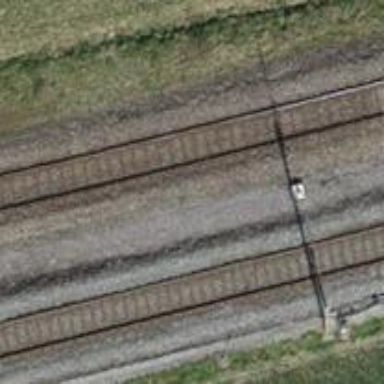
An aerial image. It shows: Single-track electrified railway with contact line. It is spur line for service.